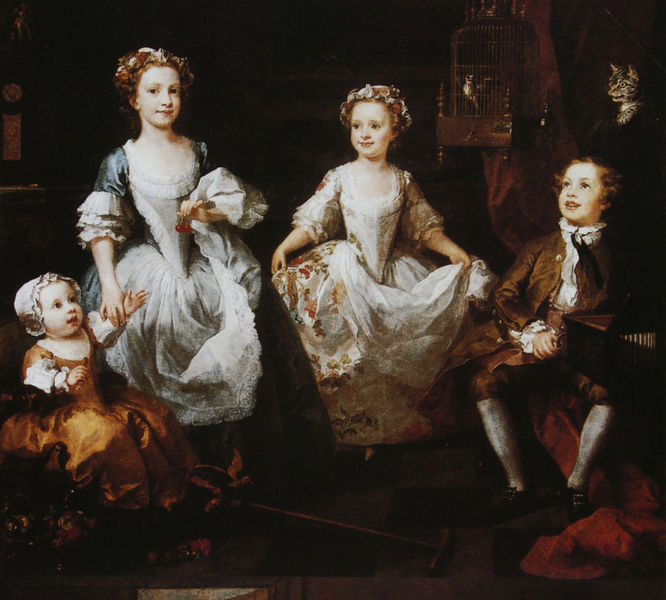
Titel: Die Graham Kinder
Künstler: William Hogarth
Standort: London
Institution: Tate Gallery
Schlagwörter: blau, dunkel, gemälde, gruppe, hand, kopf, schatten, vogel, weiß, frauen, gelb, mädchen, ocker, sitzen, ausschnitt, blume, blumen, braun, bunt, degas, femmes, frisur, frisuren, geste, haar, hintergrund, kleid, kleider, licht, mund, orange, raum, schmuck, schwarz, stuhl, zimmer, blick, rot, tuch, haube, malerei, muster, ornament, schachbrett, tanz, anzug, blond, arme, augen, barock, falten, gesicht, haarschmuck, halten, kleidung, kragen, spitze, stein, ärmel, bildnis, gesten, gruppenbildnis, gruppenportrait, gruppenporträt, hände, innenraum, instrument, portrait, porträt, spiegel, vorhang, öl, vögel, boden, gold, haare, interieur, pose, reich, stoff, adel, familie, kind, musik, brosche, frontal, lippen, locken, prinzessin, rosa, vornehm, genre, kinder, stock, infant, infantin, lächeln, schürze, taille, füße, mieder, röcke, schuhe, stab, zöpfe, jungen, schürzen, baby, taillen, wagen, ölgemälde, treppe, münder, brun, jaune, klavier, uhr, besen, faltenwurf, edel, junge, rüschen, dekolleté, bauer, leuchten, geschwister, kirschen, lachen, posen, vier, katze, strümpfe, knabe, drapiert, blanc, fliesen, humor, ironie, deichsel, posieren, heiter, häubchen, schuh, kranz, festlich, brokat, puppen, pult, grinsen, kleinkind, biedermeier, geschnürt, ädchen, prinz, assis, rouge, blumenkranz, knicks, korsett, fröhlich, adelig, kniebundhose, kniestrümpfe, königlich, blumenschmuck, kränze, gerafft, holt, käfig, vogelbauer, vogelkäfig, fleurs, kinderwagen, cheveux, robe, kirsche, blumenkränze, haarkränze, kinderbildnis, spielzeug, schnallen, enfants, unschuld, brockat, bébé, enfant, fille, scène de genre, chat, costume, kinderzimmer, bauschen, breitbeinig, lupfen, oiseau, rechen, garçon, oiseaux, heiterkeit, katzenkopf, raffen, dentelle, soie, clair, danse, angleterre, filles, jeunes, jeunesse, musique, robes, vergnügt, prince, famille, spinett, krickett, käppchen, hausmusik, formell, obscur, famileie, hell dunkel malerei, infanten, infantinnen, mimikry, roter stoff, spangenschuh, tablier, königskinder, kniestümpfe, cerises, xviii, portraits, ffamilie mozart, kinder mozart, mozart spielt zum tanze auf, cage, cambalo, blütenkränze, köfig, kniestrümpge, princesse, cerise, 18e, enfant s de la bourgeoisie jouant, intérieur avec quatre enfants, rob, joie, costuùes, croquet